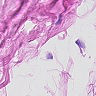
Metastatic tissue present: no